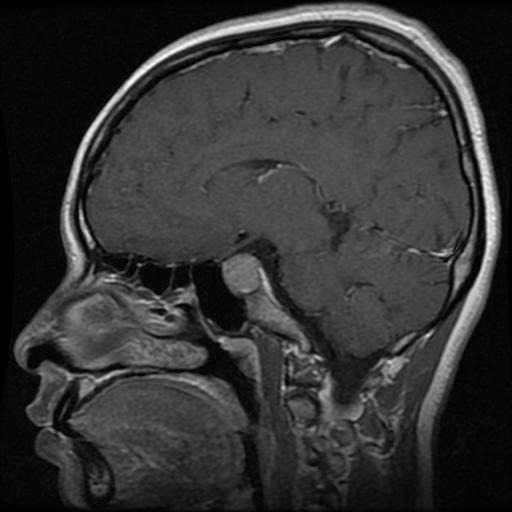
Label: pituitary